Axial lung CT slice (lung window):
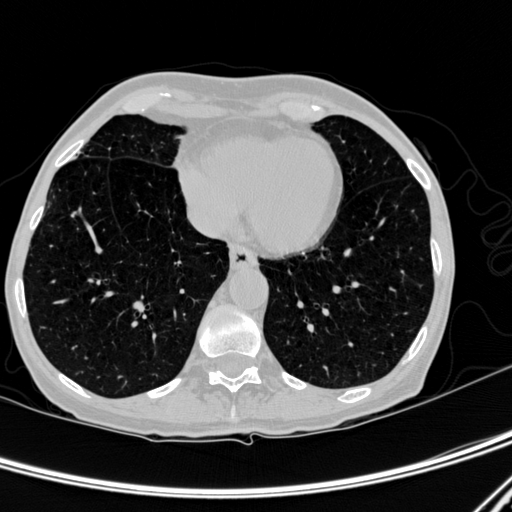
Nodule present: no